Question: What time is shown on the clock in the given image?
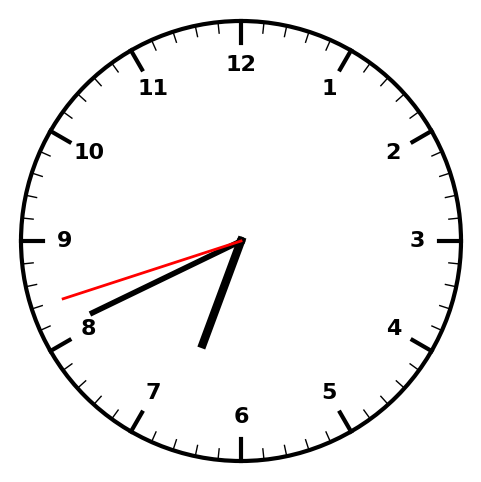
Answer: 06:40:42